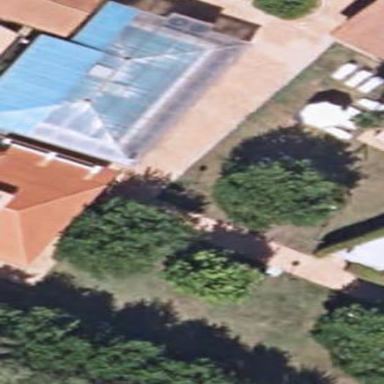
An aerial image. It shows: Swimming pool located in leisure land.